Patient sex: M
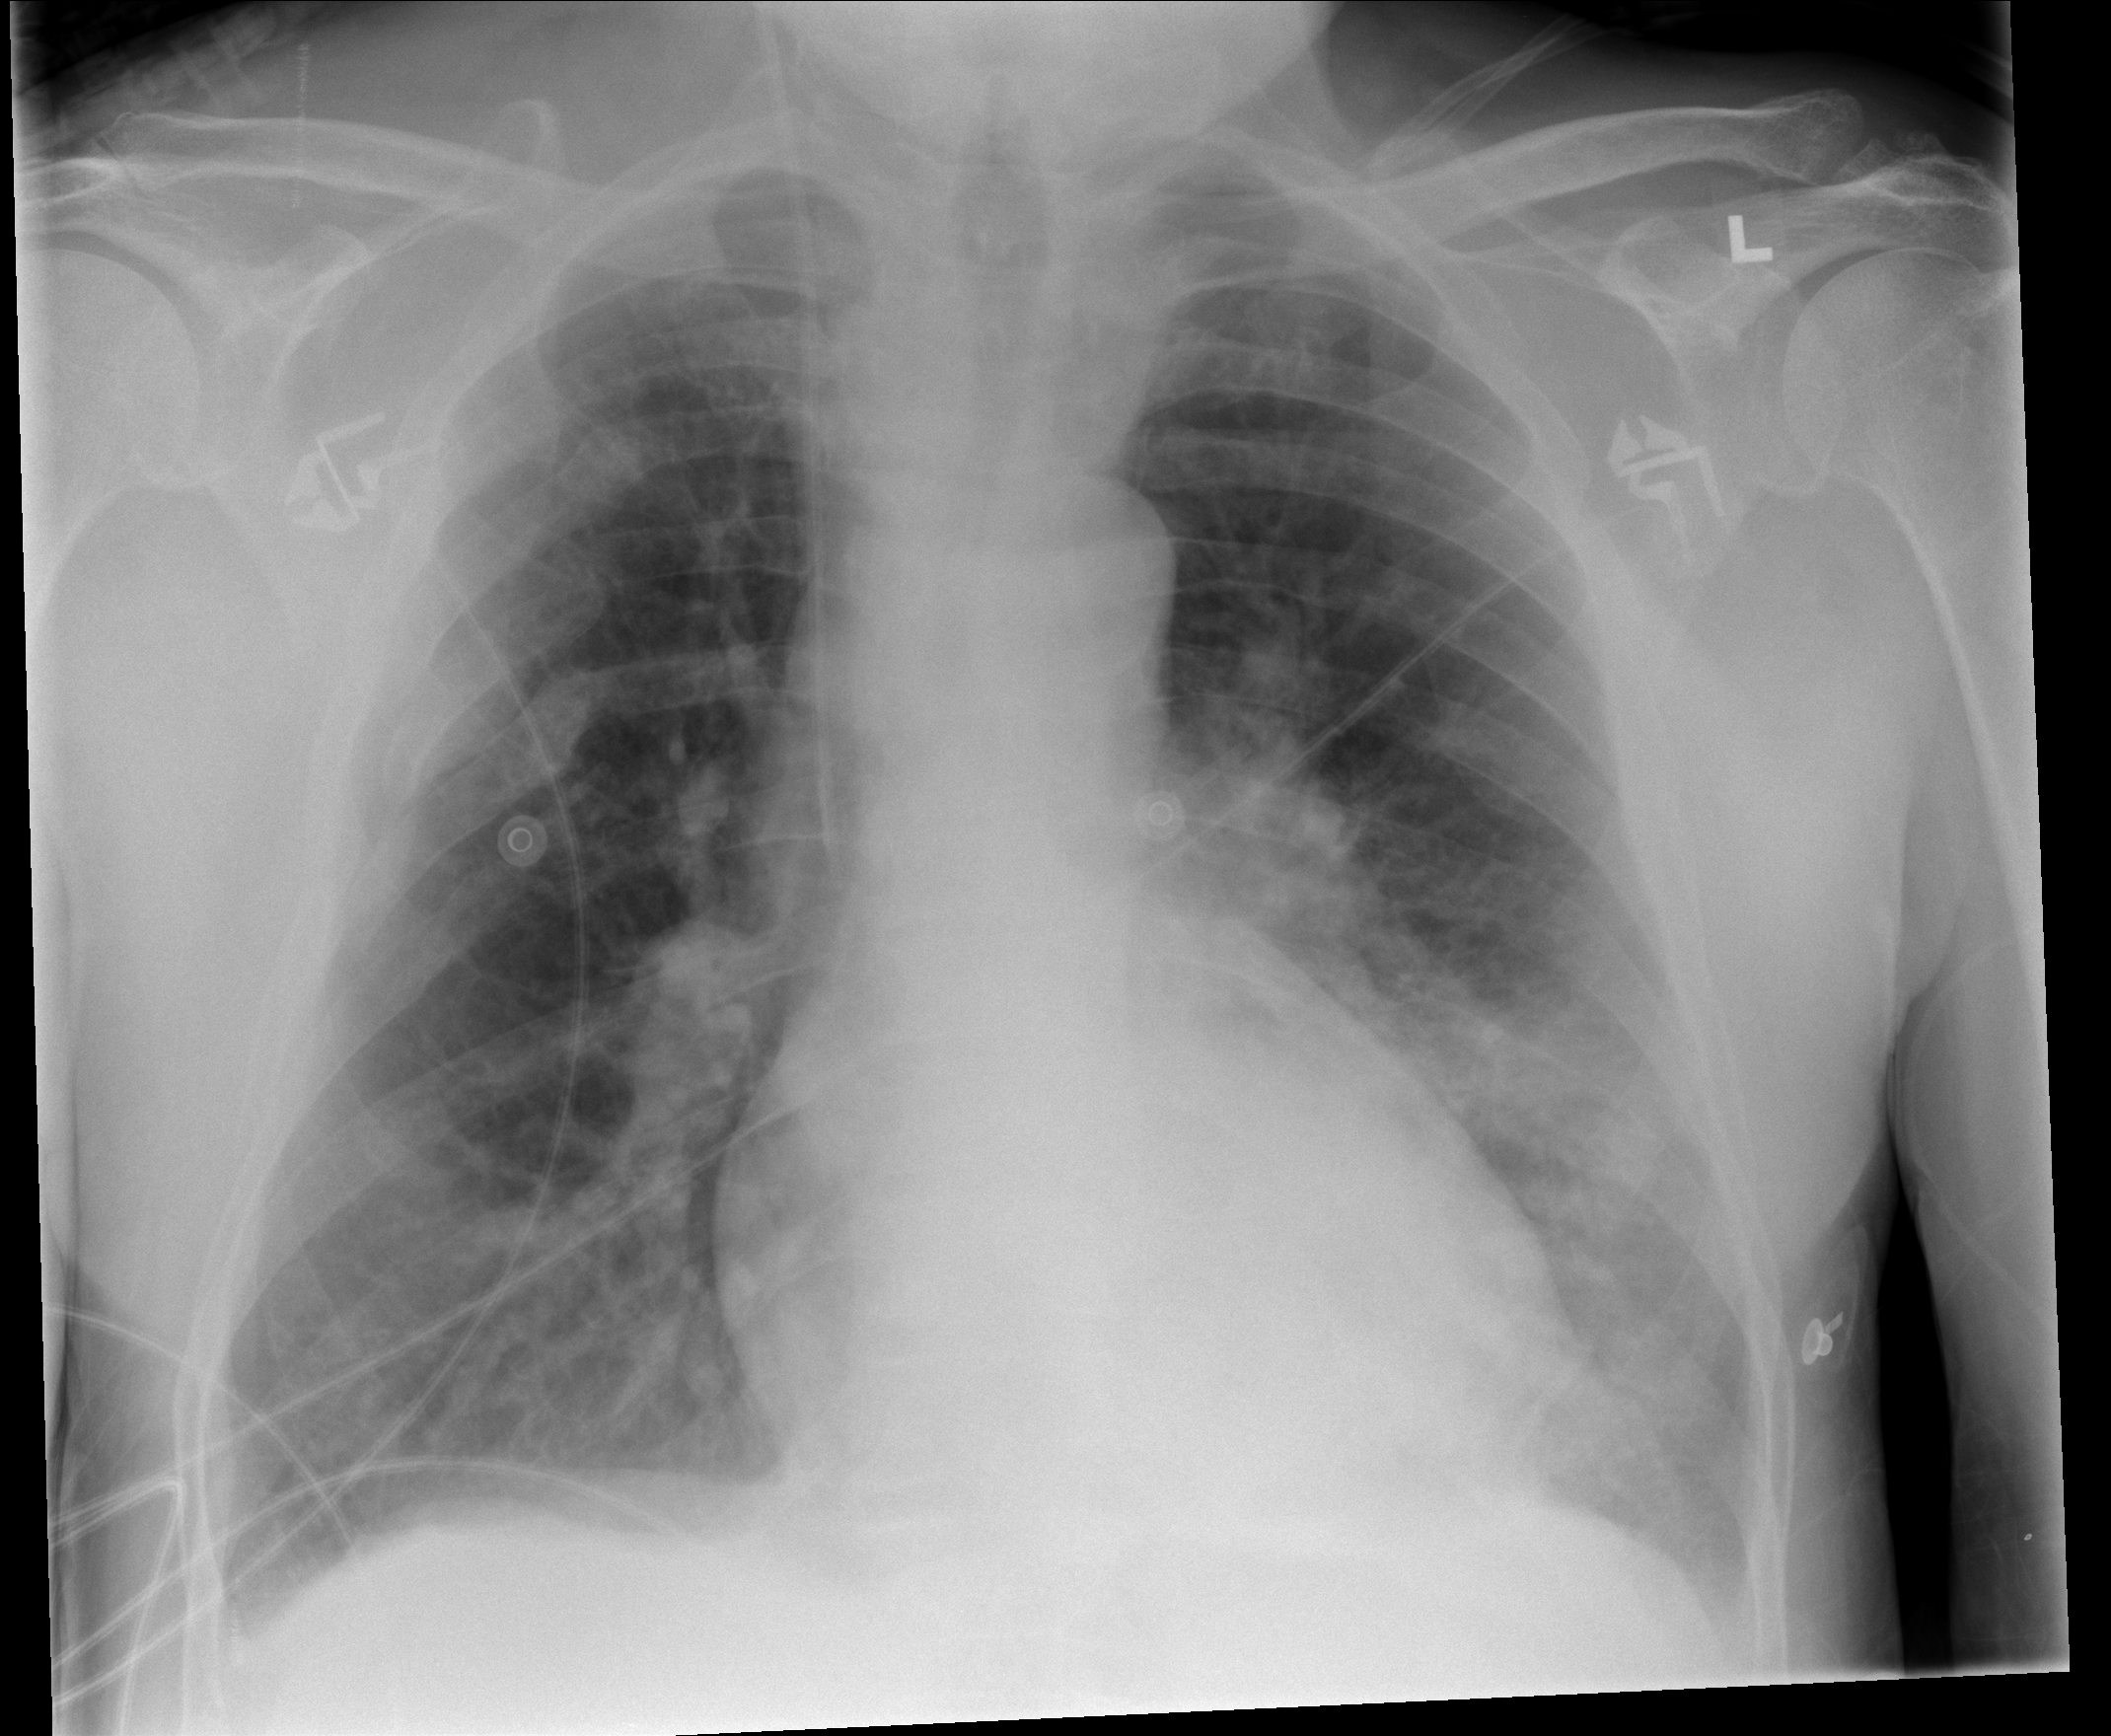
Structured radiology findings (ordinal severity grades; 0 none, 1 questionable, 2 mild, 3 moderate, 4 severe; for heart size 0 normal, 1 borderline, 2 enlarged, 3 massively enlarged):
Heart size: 0
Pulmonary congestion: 2
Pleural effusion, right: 0
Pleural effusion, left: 0
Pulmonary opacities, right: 0
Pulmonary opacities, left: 0
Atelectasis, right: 0
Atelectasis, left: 0